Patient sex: M
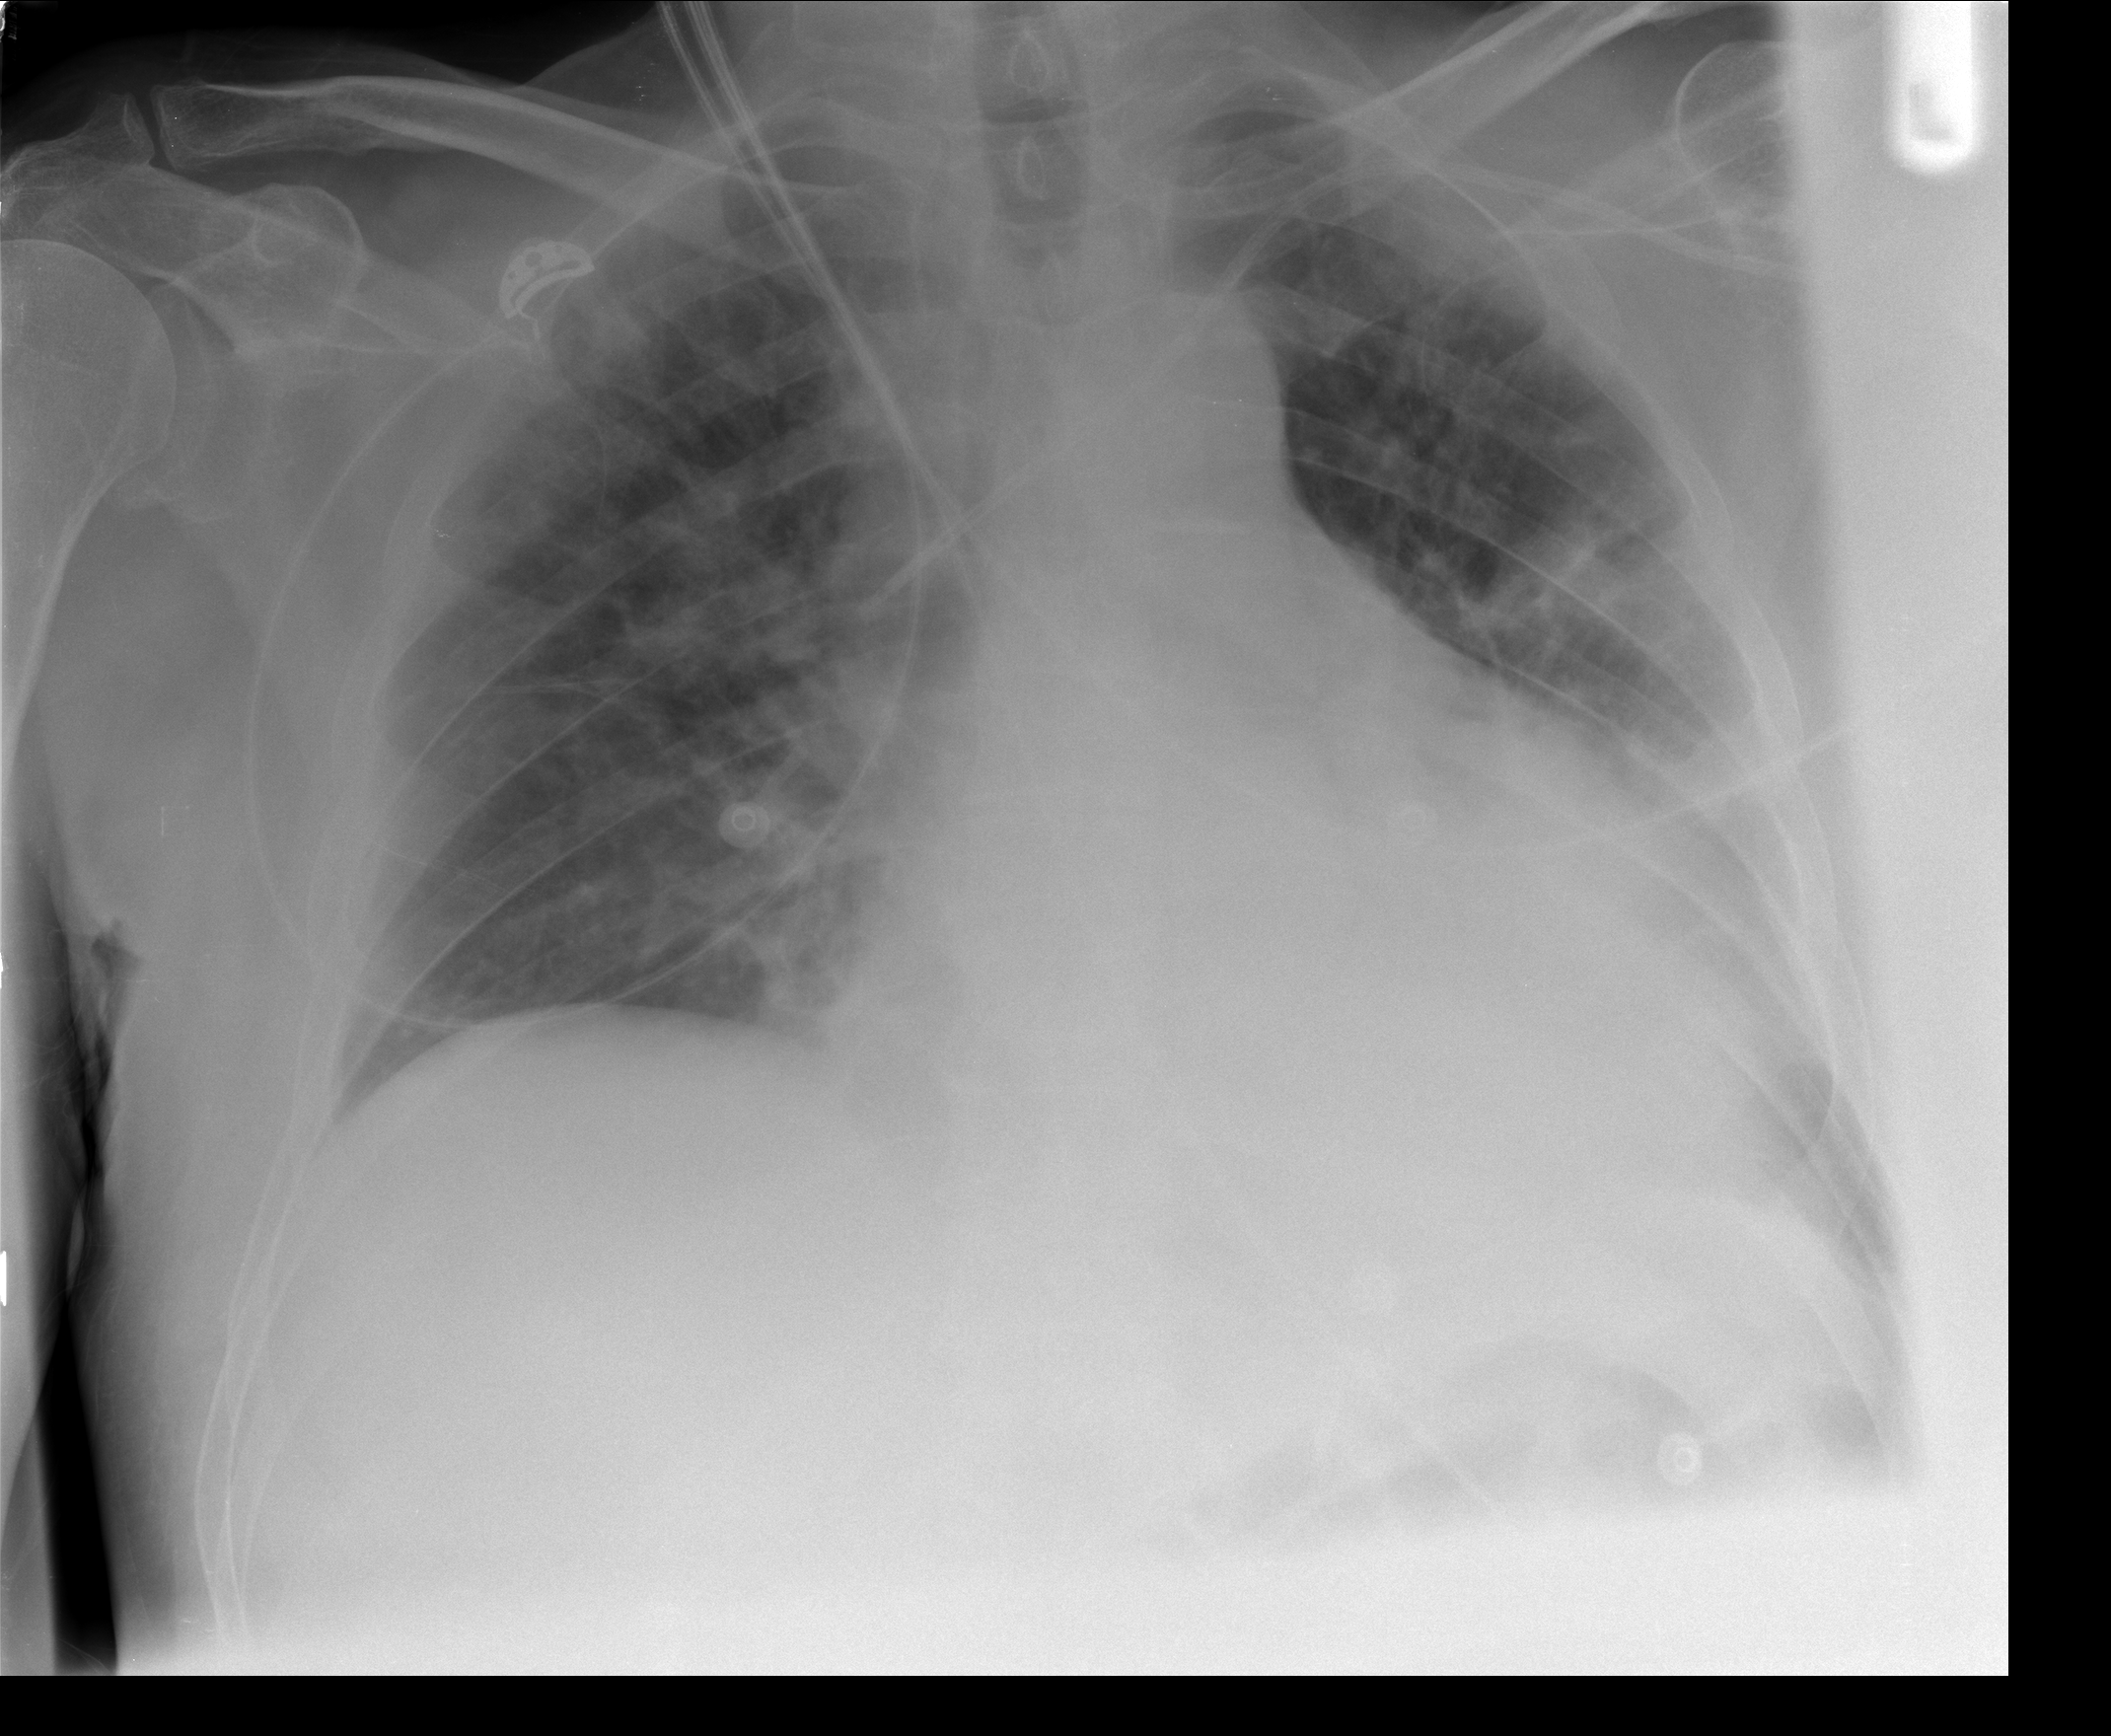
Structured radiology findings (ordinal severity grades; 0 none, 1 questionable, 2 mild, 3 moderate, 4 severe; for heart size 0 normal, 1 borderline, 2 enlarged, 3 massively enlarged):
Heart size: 2
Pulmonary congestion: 2
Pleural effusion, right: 0
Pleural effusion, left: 2
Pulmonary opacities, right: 0
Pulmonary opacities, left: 1
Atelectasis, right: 0
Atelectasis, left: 2